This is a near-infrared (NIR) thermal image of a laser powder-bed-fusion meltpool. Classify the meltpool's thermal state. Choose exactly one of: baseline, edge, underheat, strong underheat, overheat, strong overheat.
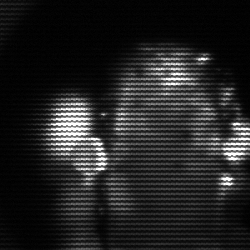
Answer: strong underheat